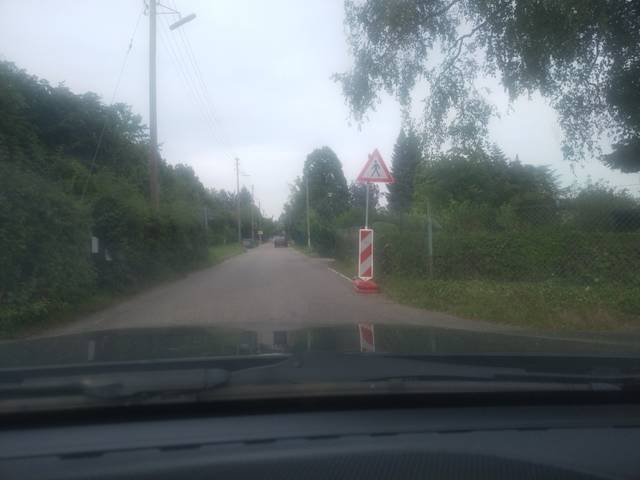
Region: Germany
Coordinates: 48.881, 8.671